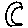
Label: moon